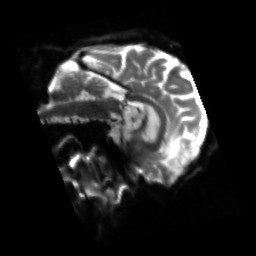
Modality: sbref
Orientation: sagittal
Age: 65
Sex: male
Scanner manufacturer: siemens
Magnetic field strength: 3 T
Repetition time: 4.71 s
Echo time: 0.0906 s